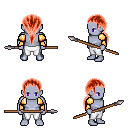
a pixel art fantasy rpg character, male body template, dark elf, purple skin, gold arm armor, white pants, red ponytail hairstyle, spear, four views (front, back, left, right), 2x2 character sprite sheet, small pixel art, hard edges, no anti-aliasing